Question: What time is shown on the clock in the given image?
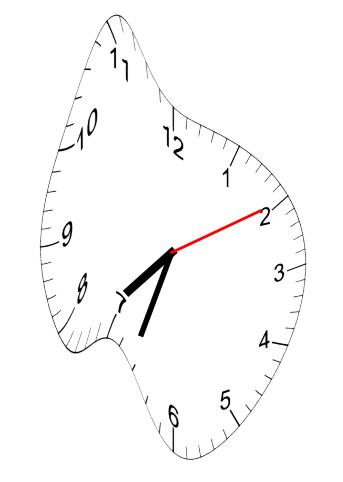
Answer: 07:33:10